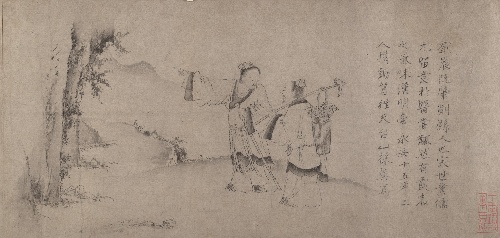
Title: 元  趙蒼雲   劉晨阮肇入天台山圖  卷|Liu Chen and Ruan Zhao Entering the Tiantai Mountains
Artist: Zhao Cangyun
Artist bio: Chinese, active late 13th–early 14th century
Object type: Handscroll
Classification: Paintings
Medium: Handscroll; ink on paper
Culture: China
Period: Yuan dynasty (1271–1368)
Dimensions: Image: 8 7/8 in. x 18 ft. 5 in. (22.5 cm x 564 cm)
Department: Asian Art
Credit line: Ex coll.: C. C. Wang Family, Gift of Oscar L. Tang Family, 2005
Accession year: 2005
Repository: Metropolitan Museum of Art, New York, NY
Tags: Men